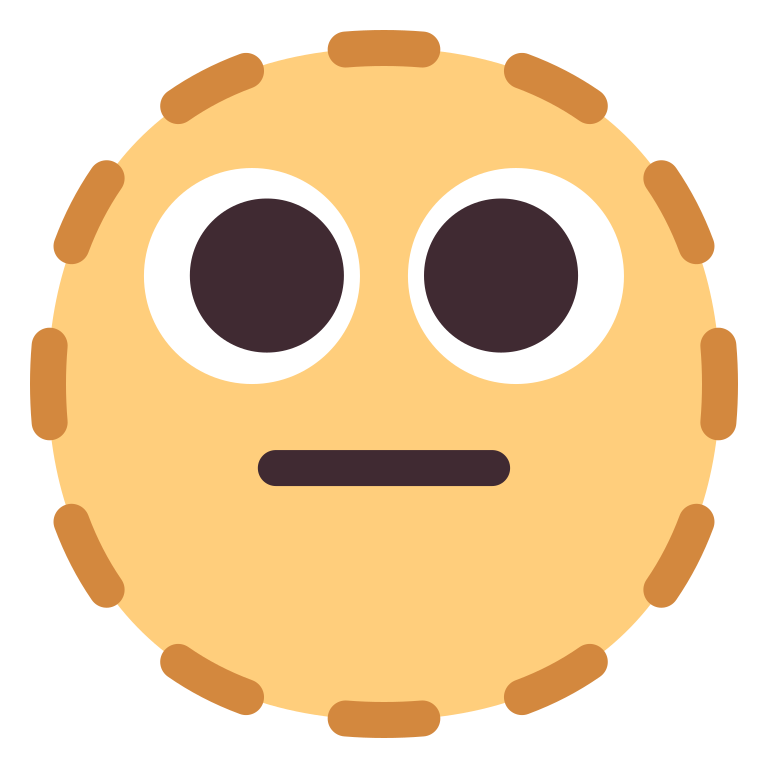
dotted line face flat